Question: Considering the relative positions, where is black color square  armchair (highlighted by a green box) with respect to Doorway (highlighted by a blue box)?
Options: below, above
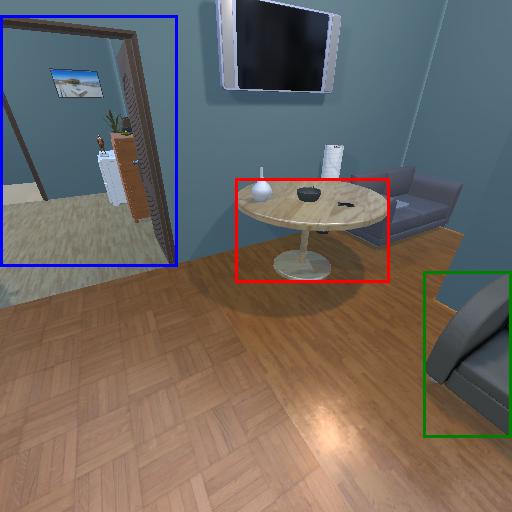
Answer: below